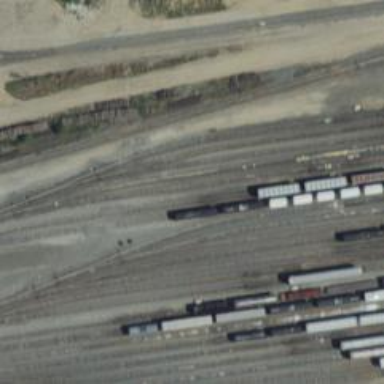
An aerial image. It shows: Railway yard.